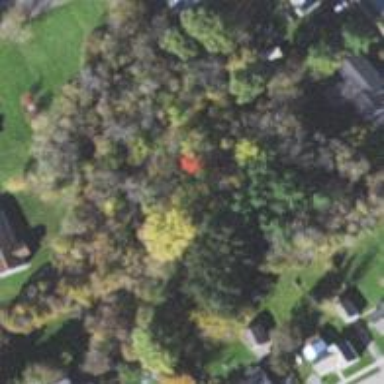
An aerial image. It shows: Woodland area covered with trees.